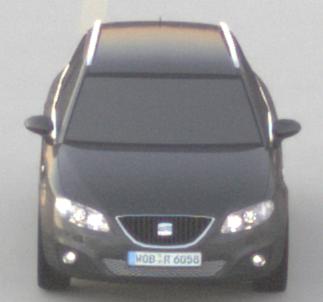
Make: SEAT
Model: Exeo ST 1.6
Detailed model: Exeo (3R) ST
Model produced from: 2010/05
Model produced until: 2010/08
Doors: 5
Color: gray
Road condition: dry road
Daytime: sunrise or sunset
Contrast: low contrast